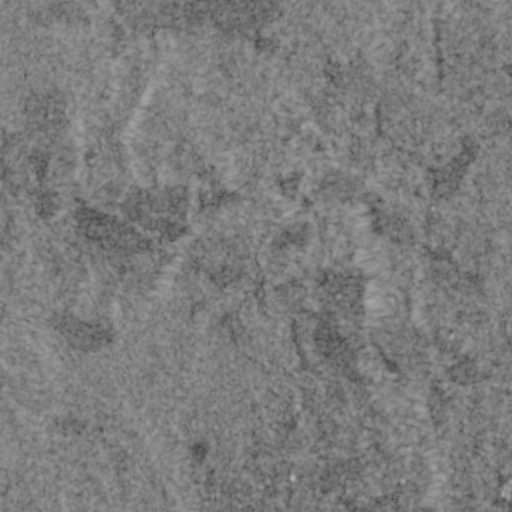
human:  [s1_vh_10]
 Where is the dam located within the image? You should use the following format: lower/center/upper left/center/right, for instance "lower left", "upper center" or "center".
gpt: The dam is located in the lower right of the image.
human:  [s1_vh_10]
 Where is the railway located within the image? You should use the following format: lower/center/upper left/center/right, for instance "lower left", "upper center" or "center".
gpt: The railway is located in the lower center of the image.
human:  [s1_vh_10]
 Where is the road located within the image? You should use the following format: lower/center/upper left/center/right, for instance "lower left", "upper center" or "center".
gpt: There is no road in the image.

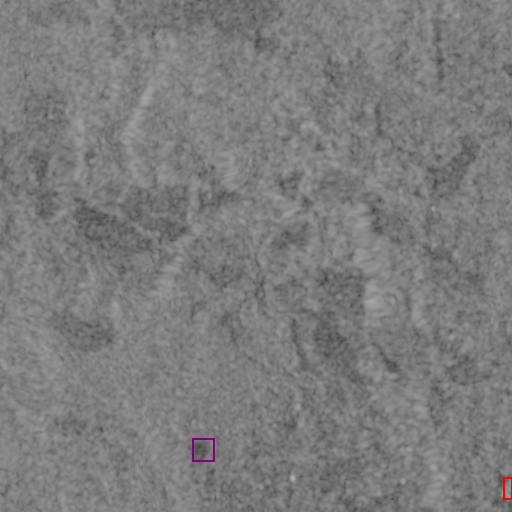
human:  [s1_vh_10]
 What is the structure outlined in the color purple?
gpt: The structure outlined in purple is a park.
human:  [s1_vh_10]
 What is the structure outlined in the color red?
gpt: The structure outlined in red is a building.
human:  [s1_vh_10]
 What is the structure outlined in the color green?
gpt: There is no green outline.